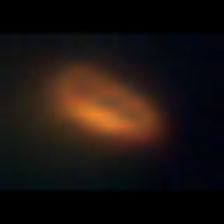
Taxon: Unknown_phyto
Group: Unknown